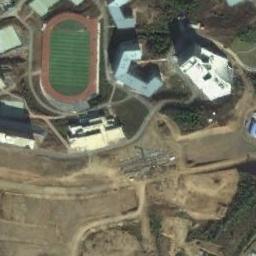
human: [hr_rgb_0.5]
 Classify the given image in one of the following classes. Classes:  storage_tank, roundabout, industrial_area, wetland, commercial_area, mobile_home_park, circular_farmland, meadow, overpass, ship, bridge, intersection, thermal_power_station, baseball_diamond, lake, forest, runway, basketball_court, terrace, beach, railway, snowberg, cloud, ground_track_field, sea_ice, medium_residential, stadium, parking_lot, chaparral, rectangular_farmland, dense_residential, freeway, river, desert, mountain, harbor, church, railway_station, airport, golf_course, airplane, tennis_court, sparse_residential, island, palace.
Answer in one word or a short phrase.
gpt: ground_track_field